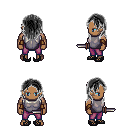
a pixel art fantasy rpg character, male body template, human, dark skin, steel chest armor, magenta pants, gray long hairstyle, leather bracers, ghillies, dagger, four views (front, back, left, right), 2x2 character sprite sheet, small pixel art, hard edges, no anti-aliasing